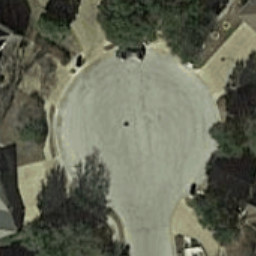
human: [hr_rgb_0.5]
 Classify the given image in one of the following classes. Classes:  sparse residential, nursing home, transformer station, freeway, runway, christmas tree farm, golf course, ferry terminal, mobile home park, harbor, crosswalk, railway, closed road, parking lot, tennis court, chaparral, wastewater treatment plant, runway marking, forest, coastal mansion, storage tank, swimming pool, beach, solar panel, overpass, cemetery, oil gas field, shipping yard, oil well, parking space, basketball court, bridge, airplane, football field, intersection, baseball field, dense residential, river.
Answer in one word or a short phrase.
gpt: closed road